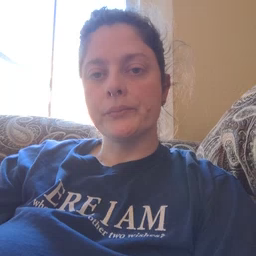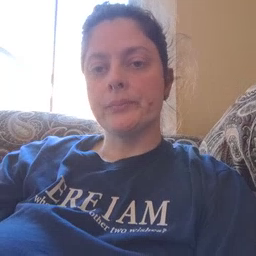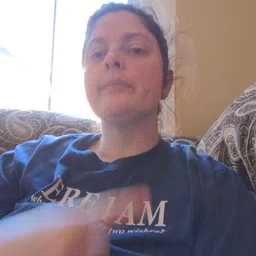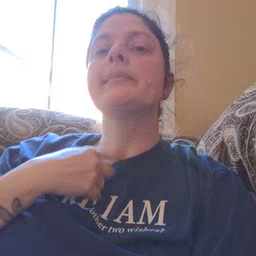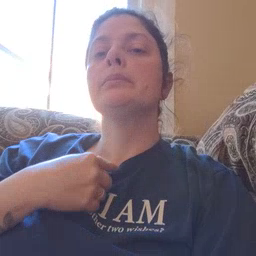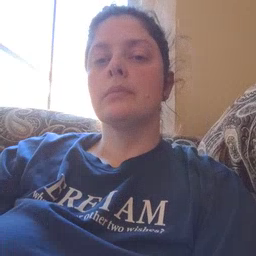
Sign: thirsty